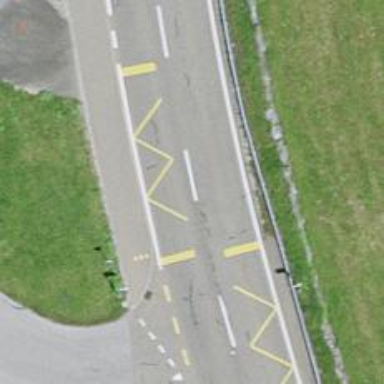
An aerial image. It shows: Public transport stop position.